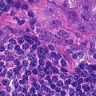
Metastatic tissue present: yes